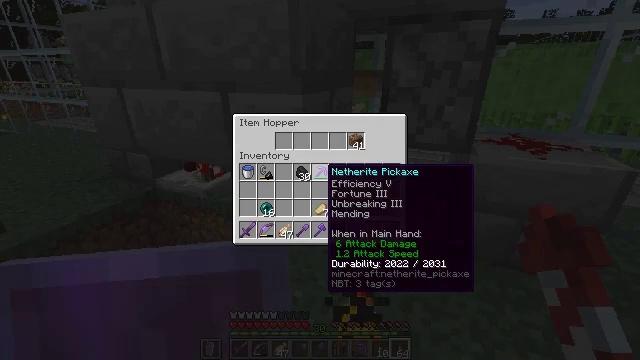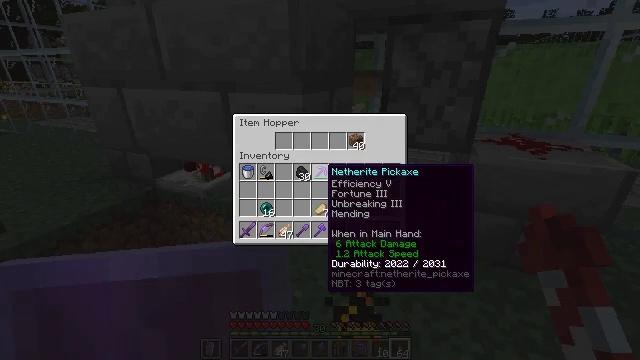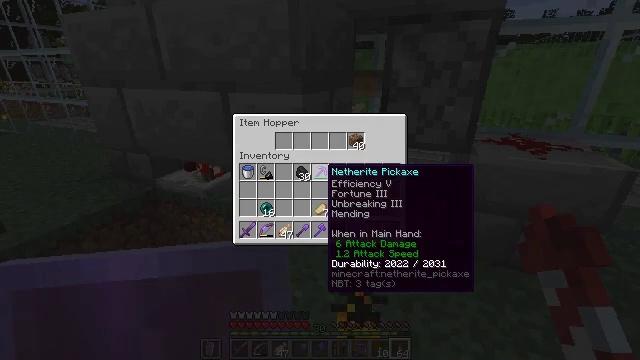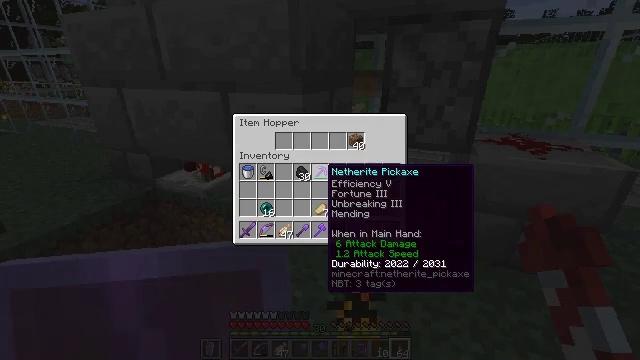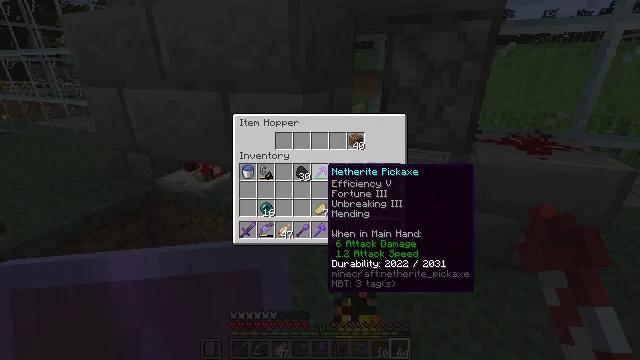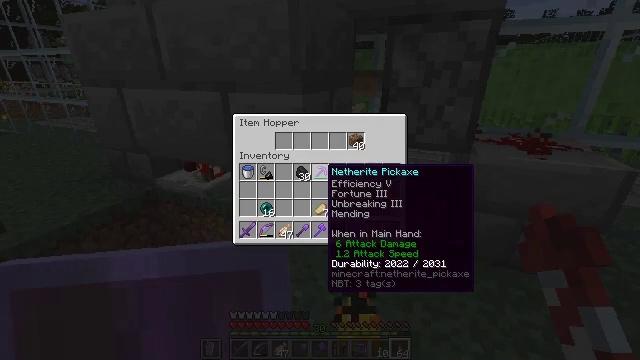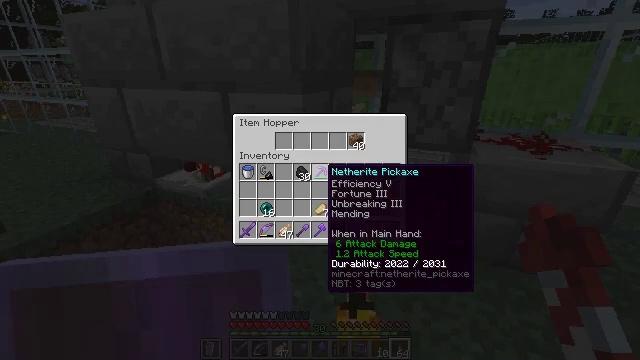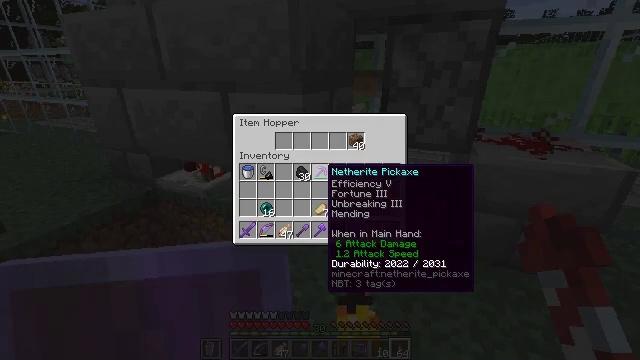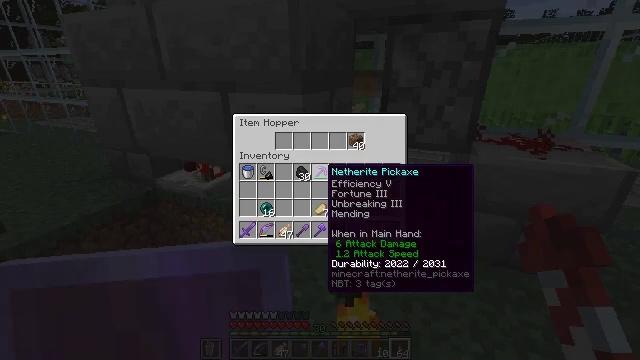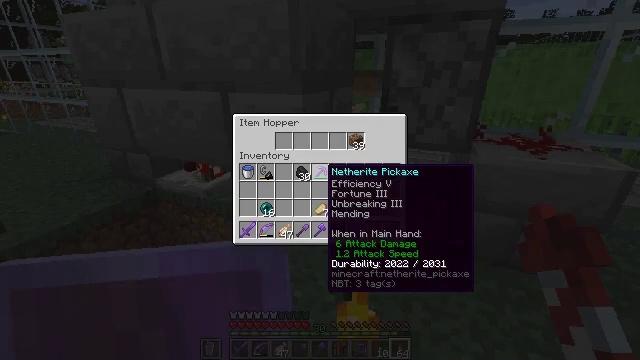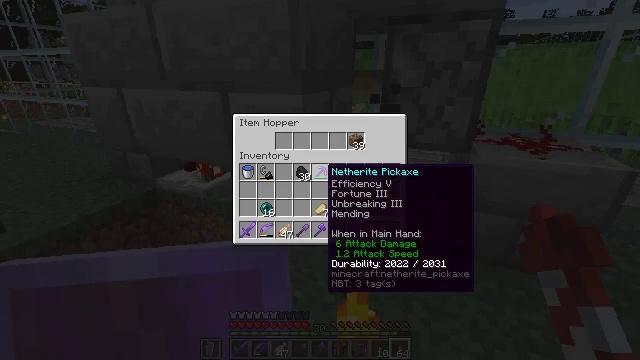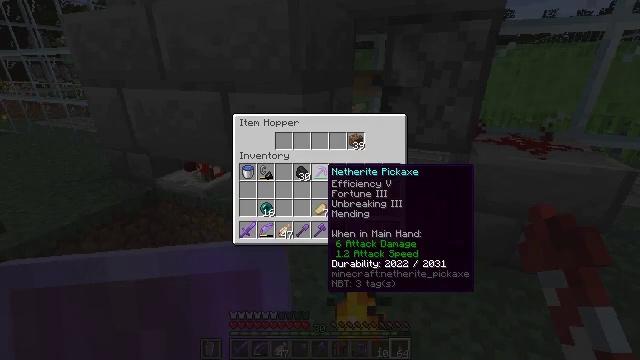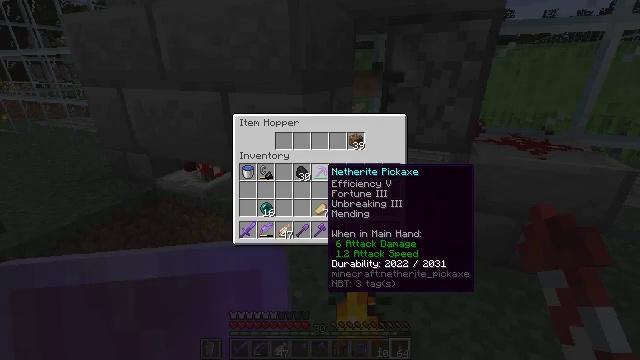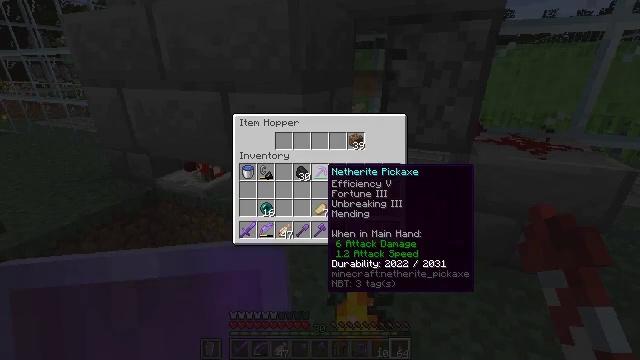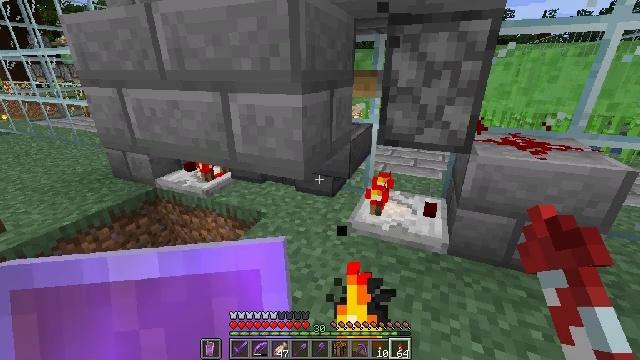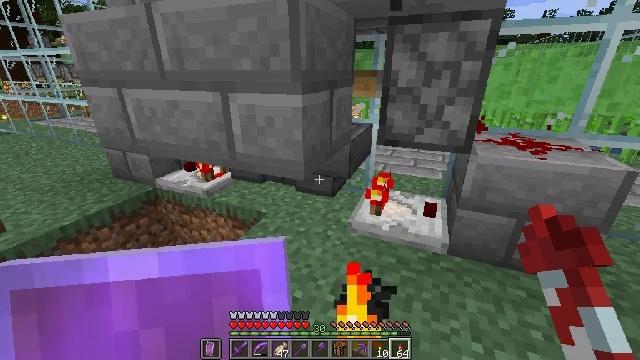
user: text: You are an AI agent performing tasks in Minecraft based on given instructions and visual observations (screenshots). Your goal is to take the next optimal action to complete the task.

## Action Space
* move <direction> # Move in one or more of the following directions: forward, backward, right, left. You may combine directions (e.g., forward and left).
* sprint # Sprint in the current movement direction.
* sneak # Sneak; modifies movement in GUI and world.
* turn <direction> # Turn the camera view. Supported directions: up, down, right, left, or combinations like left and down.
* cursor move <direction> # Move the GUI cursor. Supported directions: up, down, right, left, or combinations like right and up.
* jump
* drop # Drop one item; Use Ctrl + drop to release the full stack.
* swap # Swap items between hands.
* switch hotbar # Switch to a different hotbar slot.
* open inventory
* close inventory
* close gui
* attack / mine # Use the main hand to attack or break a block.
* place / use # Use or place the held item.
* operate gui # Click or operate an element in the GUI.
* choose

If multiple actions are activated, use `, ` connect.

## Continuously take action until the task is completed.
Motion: motion action
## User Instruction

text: Break the sticky piston to collect it.
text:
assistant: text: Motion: no_op
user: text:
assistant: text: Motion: no_op
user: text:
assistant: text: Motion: no_op
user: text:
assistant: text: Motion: no_op
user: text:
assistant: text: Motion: no_op
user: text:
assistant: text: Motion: no_op
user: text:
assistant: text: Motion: no_op
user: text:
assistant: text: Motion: no_op
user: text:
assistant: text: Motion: no_op
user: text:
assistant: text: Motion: no_op
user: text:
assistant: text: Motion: no_op
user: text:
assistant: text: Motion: no_op
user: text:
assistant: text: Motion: no_op
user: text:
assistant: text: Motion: no_op
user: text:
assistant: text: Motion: no_op
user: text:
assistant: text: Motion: no_op
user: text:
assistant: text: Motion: no_op
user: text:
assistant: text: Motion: no_op
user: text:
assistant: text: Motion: no_op
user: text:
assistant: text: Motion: no_op
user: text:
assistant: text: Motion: turn left and up
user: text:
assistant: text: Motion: turn left
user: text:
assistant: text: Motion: turn left and up
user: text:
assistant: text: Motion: move forward, turn left and up
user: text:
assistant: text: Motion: move forward
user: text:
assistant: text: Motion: move forward
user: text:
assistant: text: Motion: move forward, turn left and down
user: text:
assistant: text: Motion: move forward, turn left and down
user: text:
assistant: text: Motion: move forward
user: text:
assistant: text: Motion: move forward